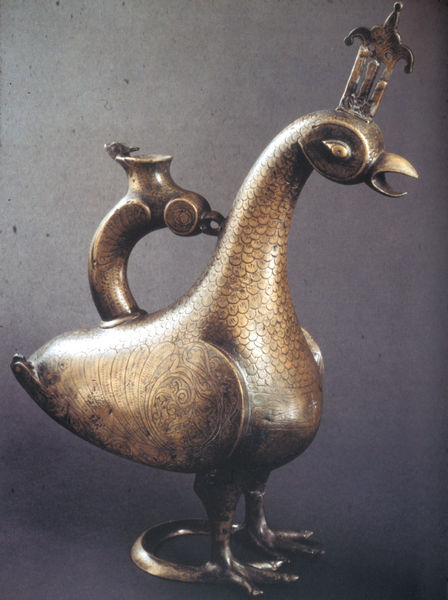
Titel: Aquamanile in Pfauenform aus Cordoba(?), (Islam)
Standort: Davos
Institution: Fondation Furusiyya
Schlagwörter: adler, blau, falke, feder, flügel, fuß, kopf, schatten, vogel, wasser, braun, grau, lampe, laterne, rücken, tier, muster, ornament, alt, trinken, augen, federn, gefieder, silber, sockel, taube, hals, vögel, auge, figur, gold, krone, schuppen, henkel, kanne, krug, skulptur, beine, schwanz, farbig, füße, ente, gans, schnabel, schwan, kamm, wein, glanz, ornamente, verzierung, lciht, metall, pfoten, bronze, plastik, schenkel, ring, foto, fotografie, photographie, griff, gefäß, messing, zinn, offen, orient, fus, asien, kupfer, stilisiert, stand, pfau, krallen, kunst, gravierung, geometrisch, kerzenständer, karaffe, öffnung, geflügel, arabisch, handwerk, fasan, antik, wesen, mittelalter, fabelwesen, greif, kralle, ständer, huhn, bemalung, guss, kunsthandwerk, objekt, phantasie, ziseliert, islam, behälter, bügel, metal, beissen, schatz, gegossen, giessen, tülle, ausguss, trinkgefäß, edelmetall, gießkanne, schmiede, fasen, fpße, phönix, ding, ganz, fabeltier, eingraviert, ziselierung, giesser, aquamanile, standring, wasserspender, ölkanne, wase, gieser, hühnerschenkel, rohstoff, schnalbel, vögle, byzans, waase, goldene gans, brunze, klügel, henkel#, pfüße, getränl